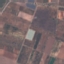
Label: PermanentCrop